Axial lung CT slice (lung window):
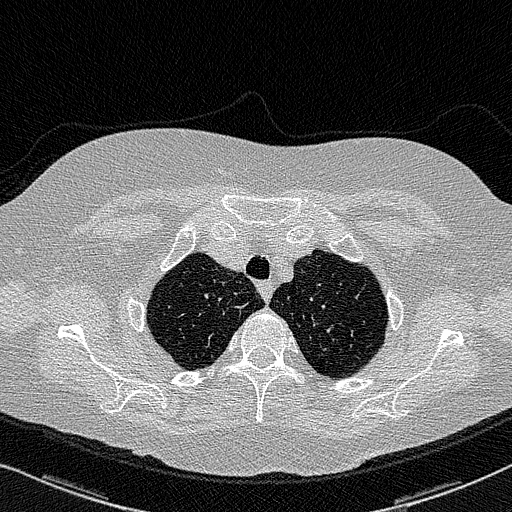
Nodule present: no